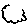
Label: cloud